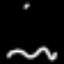
Label: squiggle